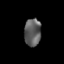
Tissue: lung
Cell type: Endothelial cells
Senescence score: 0.7336
Nuclear area (px): 451
Mean DAPI intensity: 94.024